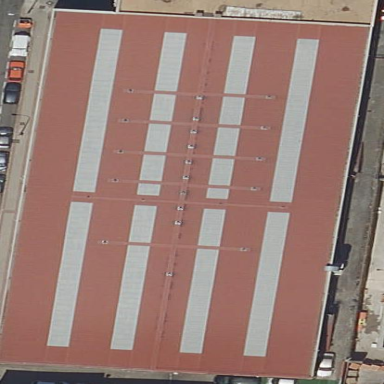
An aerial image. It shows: Industrial building.